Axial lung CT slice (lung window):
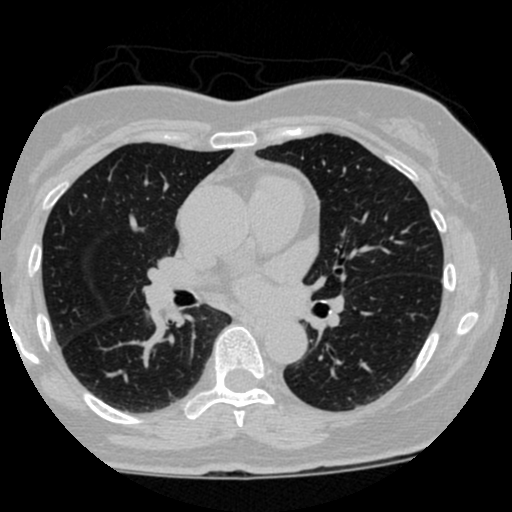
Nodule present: no